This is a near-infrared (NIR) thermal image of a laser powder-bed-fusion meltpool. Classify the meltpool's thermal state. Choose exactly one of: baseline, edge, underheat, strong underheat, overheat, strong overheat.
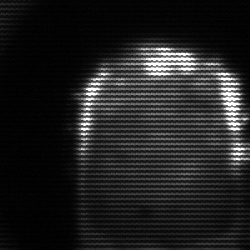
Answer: baseline